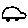
Label: car